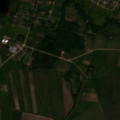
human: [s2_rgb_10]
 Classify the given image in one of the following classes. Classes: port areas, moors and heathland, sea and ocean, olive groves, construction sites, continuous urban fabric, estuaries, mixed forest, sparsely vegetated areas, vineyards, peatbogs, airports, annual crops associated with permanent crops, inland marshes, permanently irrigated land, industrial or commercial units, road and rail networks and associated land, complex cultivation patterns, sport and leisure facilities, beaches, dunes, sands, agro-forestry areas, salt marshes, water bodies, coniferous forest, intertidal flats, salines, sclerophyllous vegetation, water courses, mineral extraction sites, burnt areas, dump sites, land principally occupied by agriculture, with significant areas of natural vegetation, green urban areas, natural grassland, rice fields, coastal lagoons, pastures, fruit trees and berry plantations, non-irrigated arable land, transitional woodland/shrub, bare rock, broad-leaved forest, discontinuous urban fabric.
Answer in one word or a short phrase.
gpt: discontinuous urban fabric, non-irrigated arable land, pastures, complex cultivation patterns, land principally occupied by agriculture, with significant areas of natural vegetation, water bodies